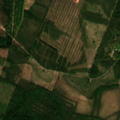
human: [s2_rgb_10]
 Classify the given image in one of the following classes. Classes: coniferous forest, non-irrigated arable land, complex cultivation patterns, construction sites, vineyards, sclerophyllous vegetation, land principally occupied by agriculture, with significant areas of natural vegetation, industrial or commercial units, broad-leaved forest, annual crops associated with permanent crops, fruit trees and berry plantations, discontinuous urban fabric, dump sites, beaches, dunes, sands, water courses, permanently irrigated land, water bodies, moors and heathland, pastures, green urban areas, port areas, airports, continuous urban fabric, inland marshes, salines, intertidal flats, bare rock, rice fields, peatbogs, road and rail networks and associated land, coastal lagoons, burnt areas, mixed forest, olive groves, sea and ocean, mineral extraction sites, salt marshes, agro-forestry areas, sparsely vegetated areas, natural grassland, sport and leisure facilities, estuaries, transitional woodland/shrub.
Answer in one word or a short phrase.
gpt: coniferous forest, mixed forest, transitional woodland/shrub